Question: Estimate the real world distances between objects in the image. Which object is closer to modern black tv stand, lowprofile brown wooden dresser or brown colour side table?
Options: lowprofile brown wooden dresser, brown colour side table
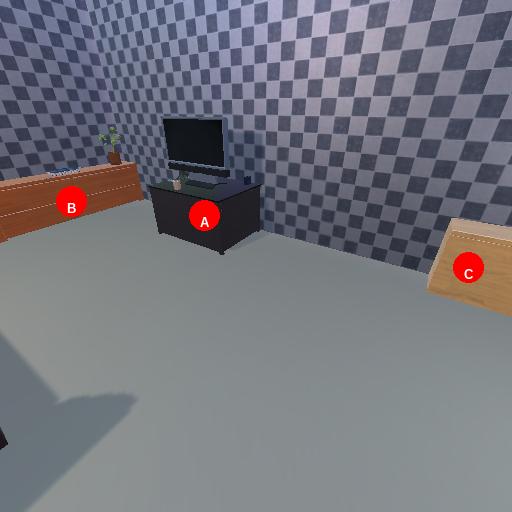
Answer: lowprofile brown wooden dresser